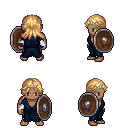
a pixel art fantasy rpg character, male body template, human, dark skin, blue robe, gold greaves, light blonde loose hair, silver tiara, white cloth bracers, shield, four views (front, back, left, right), 2x2 character sprite sheet, small pixel art, hard edges, no anti-aliasing